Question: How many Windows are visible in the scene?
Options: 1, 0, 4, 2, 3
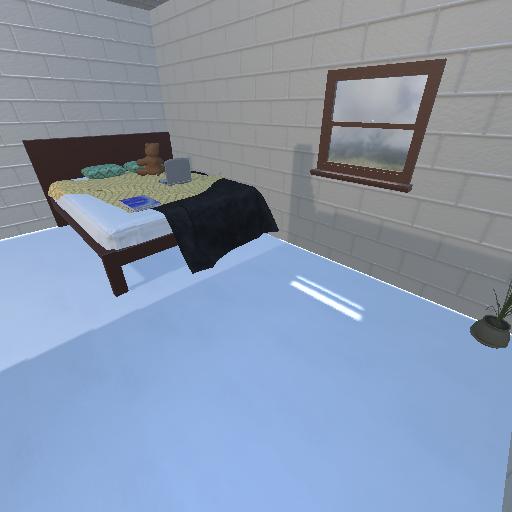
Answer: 1